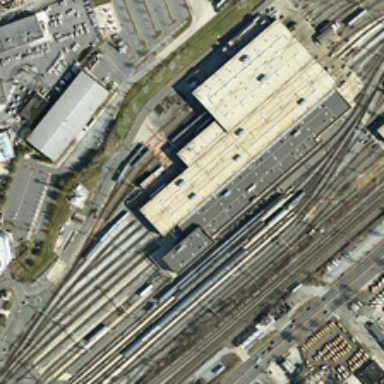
There are trains, railways, buildings, grassland and cars .